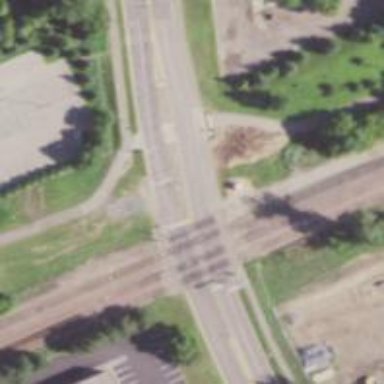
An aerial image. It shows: Railway crossing.